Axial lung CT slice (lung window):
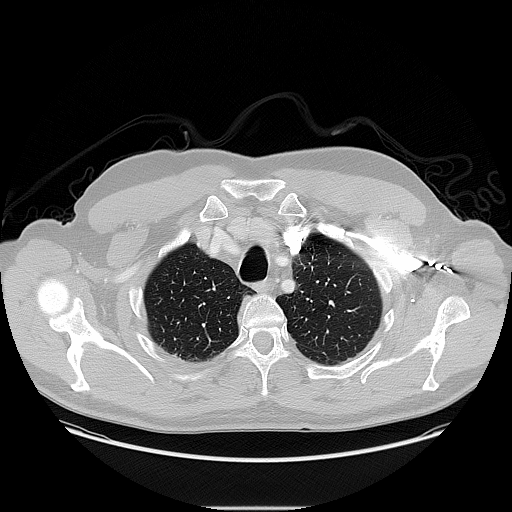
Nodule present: no